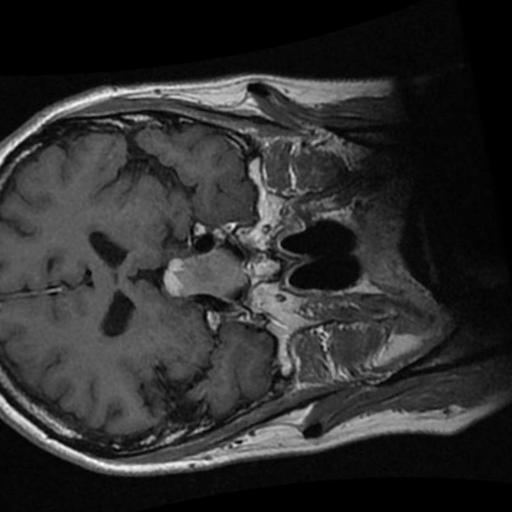
Label: brain_tumor